Field crop: tomato
Growth stage: 1
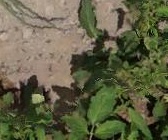
Species: tomato